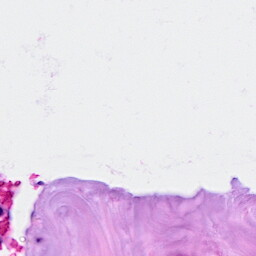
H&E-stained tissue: Breast